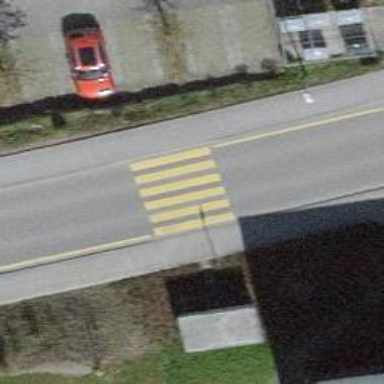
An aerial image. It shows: Kerb barrier.